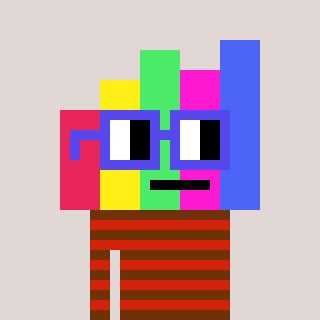
a pixel art character with square blue glasses, a bar chart-shaped head and a red-colored body on a warm background